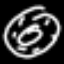
Label: donut